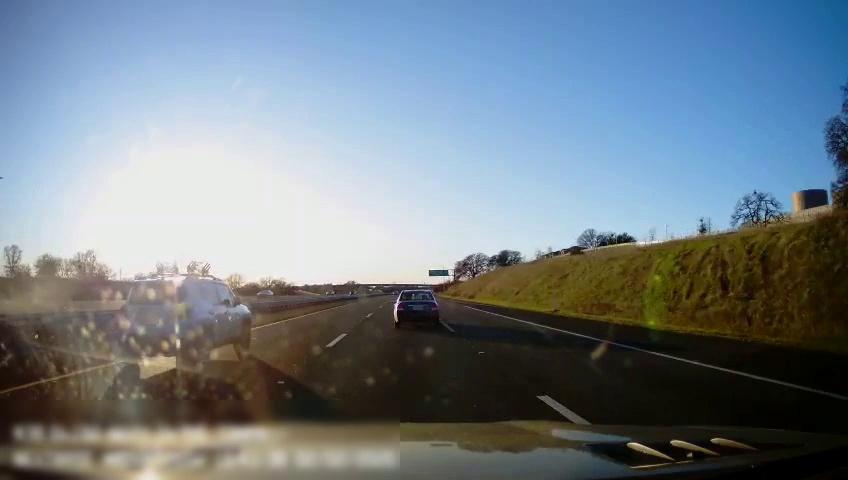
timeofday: Day
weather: Cloudy
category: Drivable Space
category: Vehicles | Car
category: Vehicles | Car
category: Vehicles | Car
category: Vehicles | SUV
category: Lanes | Alternate Lane
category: Lanes | Current Lane
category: Lanes | Current Lane
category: Lanes | Alternate Lane
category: Traffic | Signs